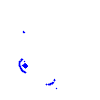
Particle: kaon